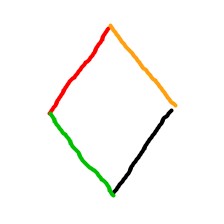
Shape: rhombus